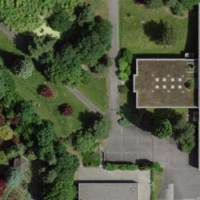
EUNIS habitat code: 55
Species observed at this site:
Certhia brachydactyla
Corvus corone
Motacilla cinerea
Lophophanes cristatus
Troglodytes troglodytes
Passer domesticus
Aegithalos caudatus
Ptyonoprogne rupestris
Turdus merula
Larus michahellis
Ophrys apifera
Parus major
Prunus padus
Pica pica
Regulus regulus
Cornus sanguinea
Motacilla alba
Periparus ater